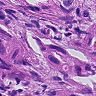
Metastatic tissue present: yes